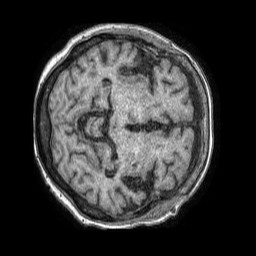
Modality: T1w
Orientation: axial
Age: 81
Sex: female
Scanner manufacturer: philips
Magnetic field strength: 1.5 T
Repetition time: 0.007942 s
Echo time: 0.003646 s